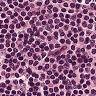
Metastatic tissue present: no